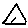
Label: triangle